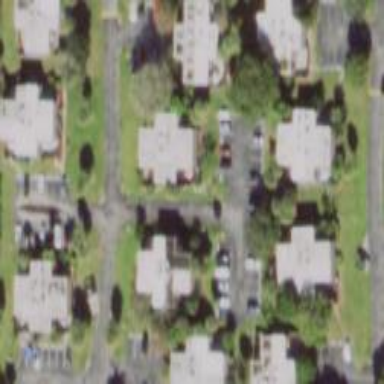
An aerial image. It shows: Residential area.